Question: I want the background color of the navigation bar to be black and the text on the navigation bar to be white.
Everything looks fine on my simulator as shown below:

However, when I test it on the actual device w/ 7.1, even though the background color of navigation bar is orange, the title of the screen is black.
This is what I'm doing in my application delegate:
'''
@window.rootViewController = UINavigationController.alloc.initWithRootViewController(main_controller)
@window.rootViewController.navigationBar.barTintColor = '#DF533B'.to_color
@window.rootViewController.navigationBar.translucent = true
@window.rootViewController.navigationBar.tintColor = UIColor.whiteColor
@window.rootViewController.navigationBar.setTitleTextAttributes({
UITextAttributeTextColor => UIColor.whiteColor
})
'''
my 'deployment_target' is '7.0' and 'app.sdk_version' is '7.1'
Should I be putting this code in 'viewDidLoad' of all my controllers?
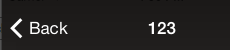
Answer: Not familiar with RubyMotion, but you should use the UIAppearance proxy:
'''
[[UINavigationBar appearance] setBarTintColor:[self navBarColor]];
[[UINavigationBar appearance] setTintColor:[self navBarTitleColor]];
[[UINavigationBar appearance] setTitleTextAttributes:@{NSForegroundColorAttributeName : [self navBarTitleColor], NSFontAttributeName : [self titleFont]}];
'''
You should do this before you load your main window in your AppDelegate.